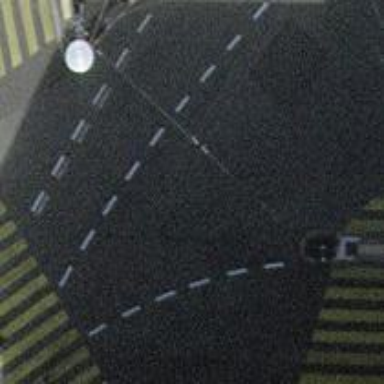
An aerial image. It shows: Road with traffic signals.